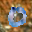
Label: 0